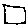
Label: square